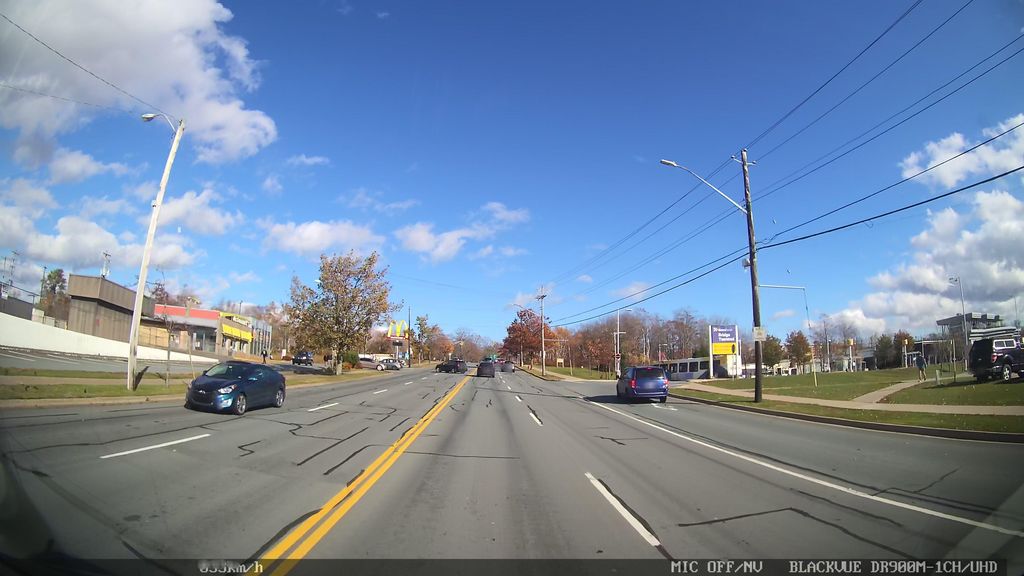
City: halifax